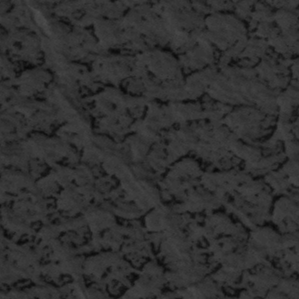
Label: frost